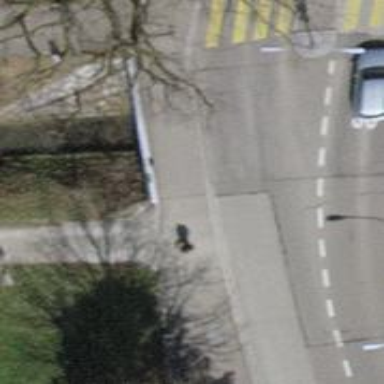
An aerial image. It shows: Unmarked crossing with traffic calming table.